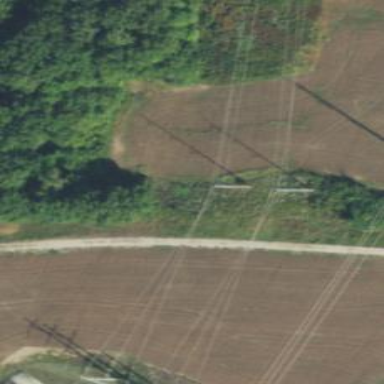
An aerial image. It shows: Power tower.